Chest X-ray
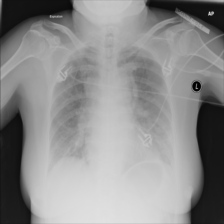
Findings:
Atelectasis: negative
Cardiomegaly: negative
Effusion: negative
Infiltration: negative
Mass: positive
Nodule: negative
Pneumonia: negative
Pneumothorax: negative
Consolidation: negative
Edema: negative
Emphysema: negative
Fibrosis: positive
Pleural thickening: negative
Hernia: negative